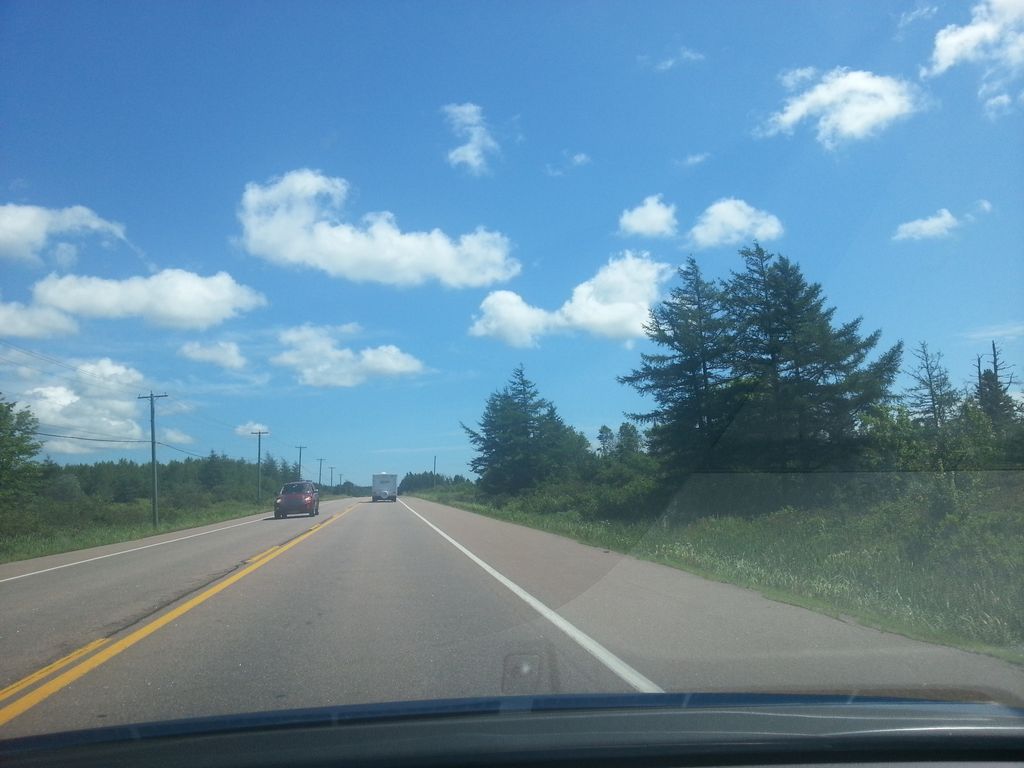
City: charlottetown